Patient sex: F
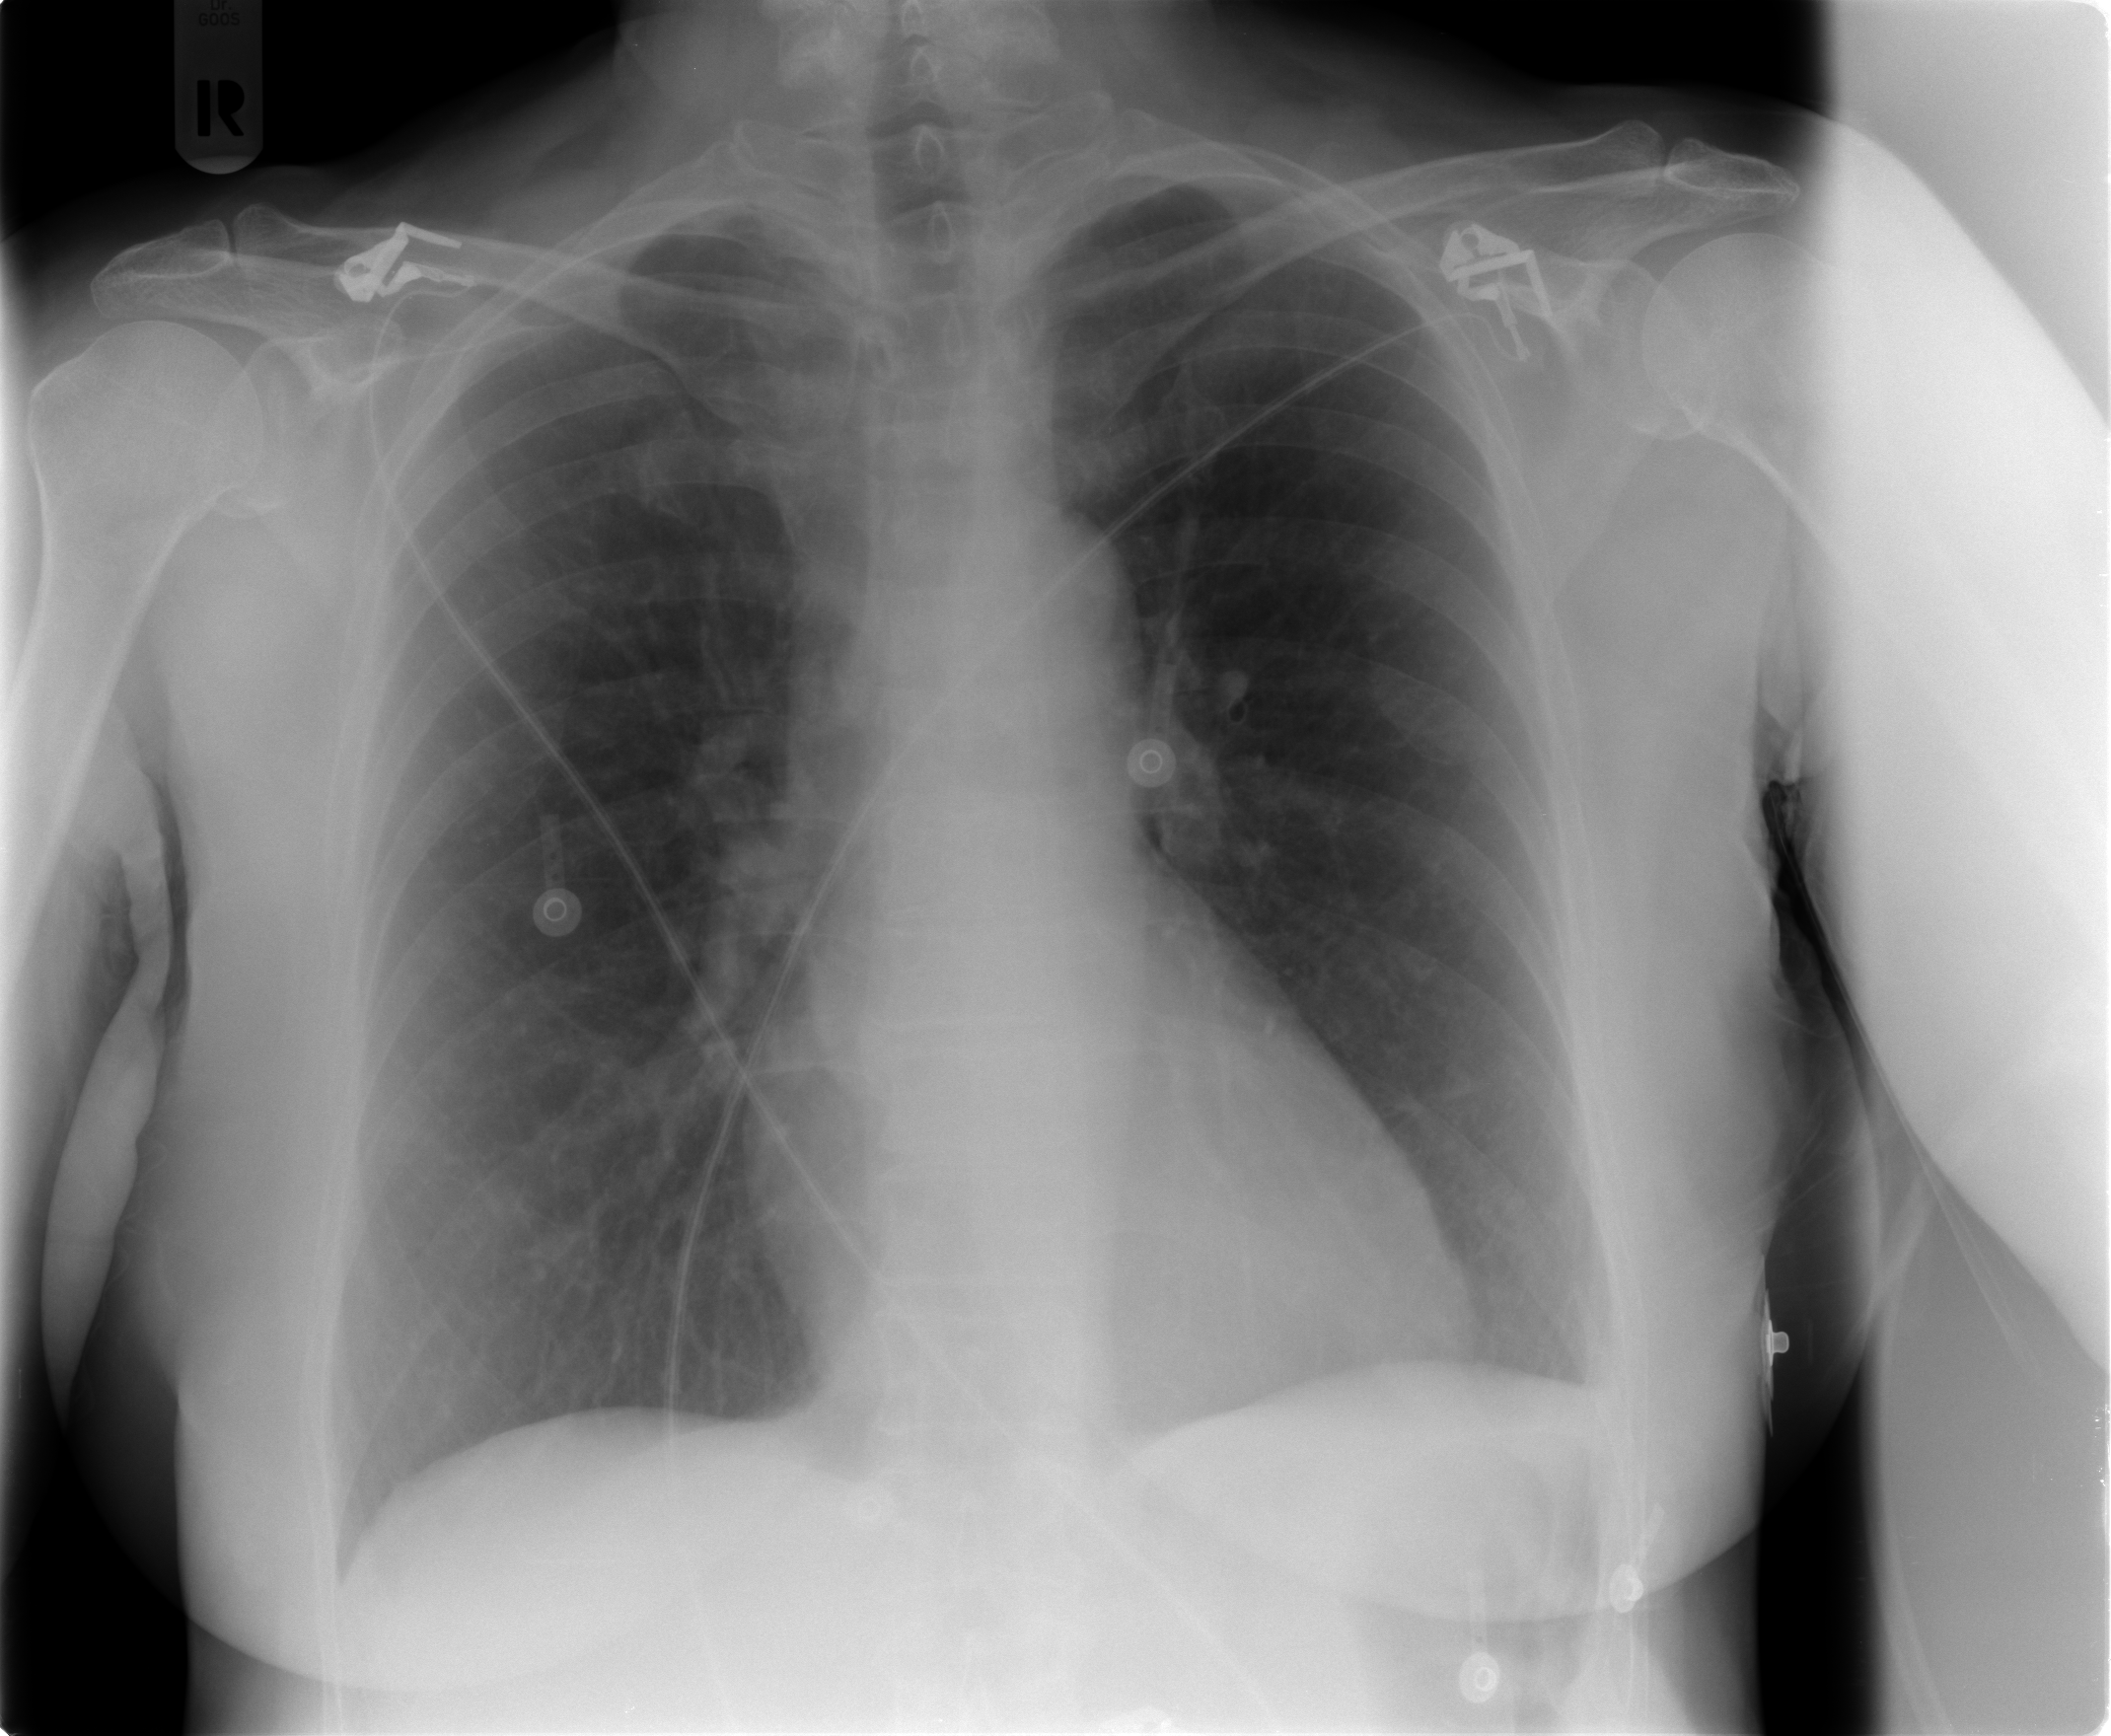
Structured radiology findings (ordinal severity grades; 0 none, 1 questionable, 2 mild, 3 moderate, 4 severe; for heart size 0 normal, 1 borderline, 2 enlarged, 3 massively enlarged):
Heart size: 1
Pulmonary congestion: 0
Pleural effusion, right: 0
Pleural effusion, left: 2
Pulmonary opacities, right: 0
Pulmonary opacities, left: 0
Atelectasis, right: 0
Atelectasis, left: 2